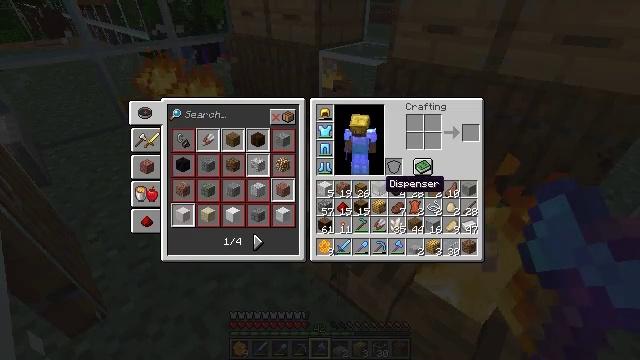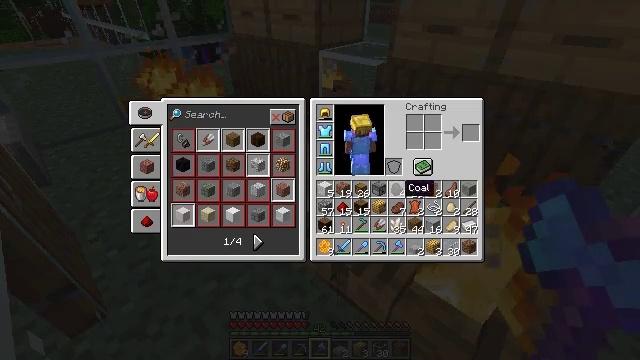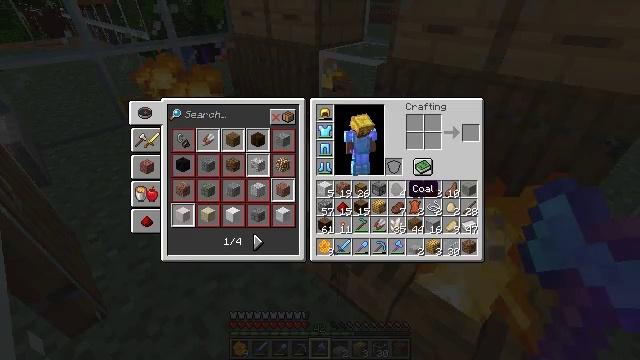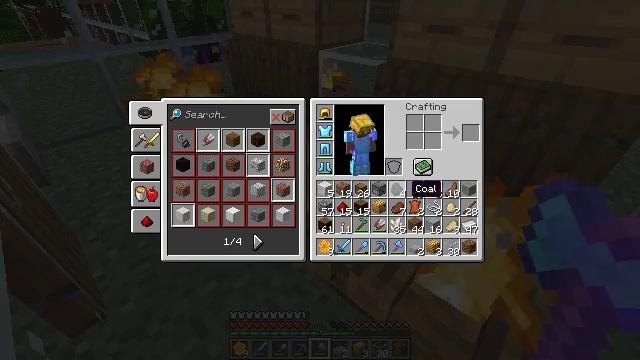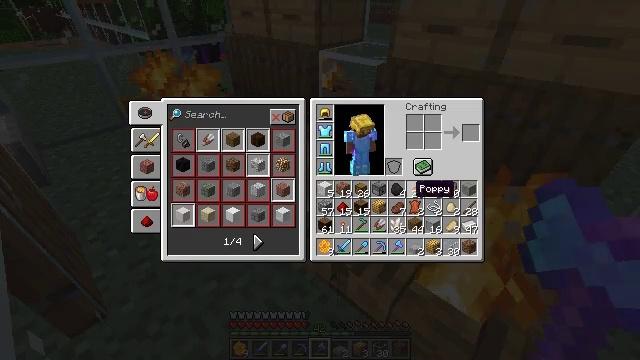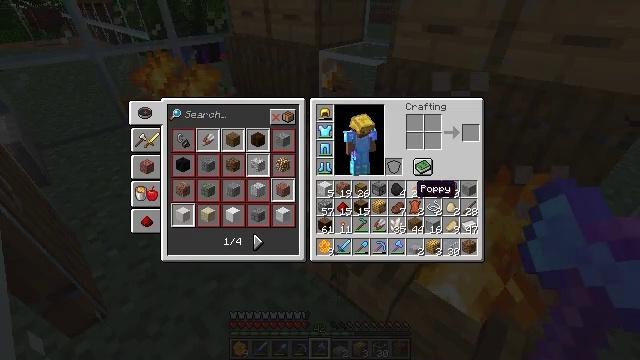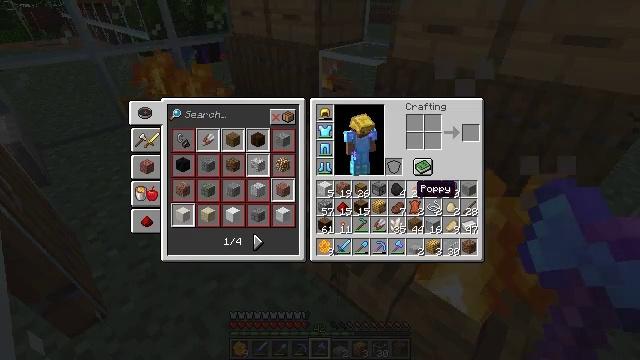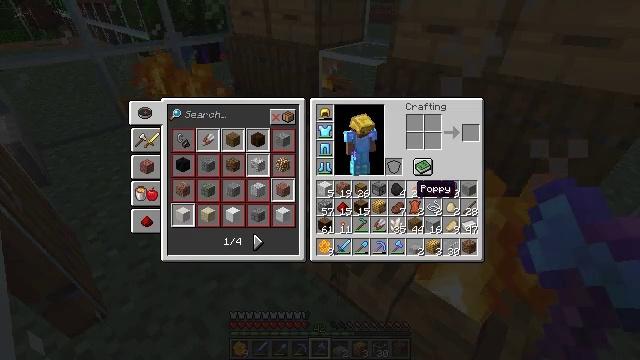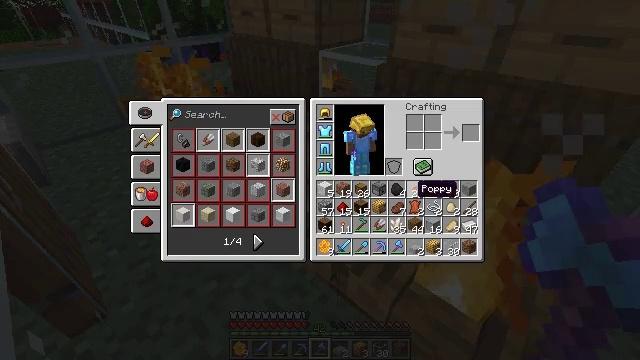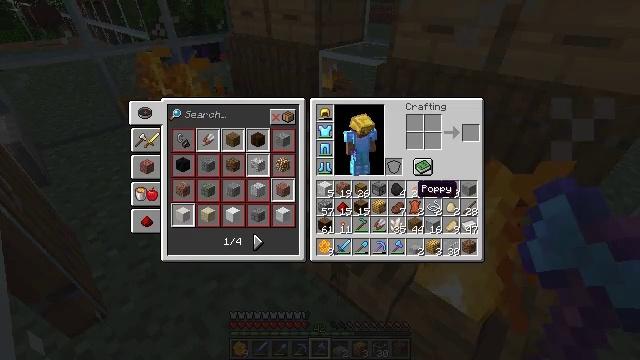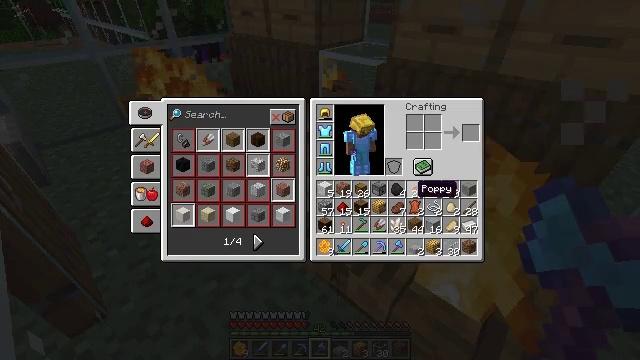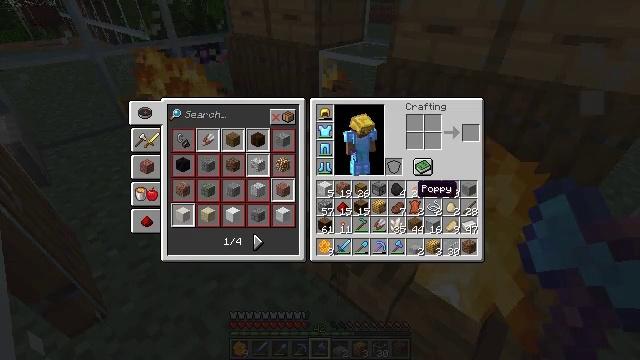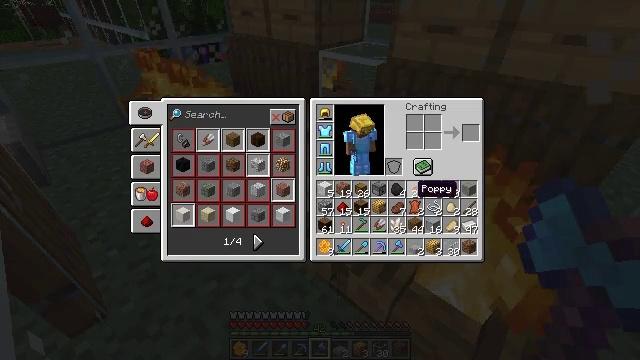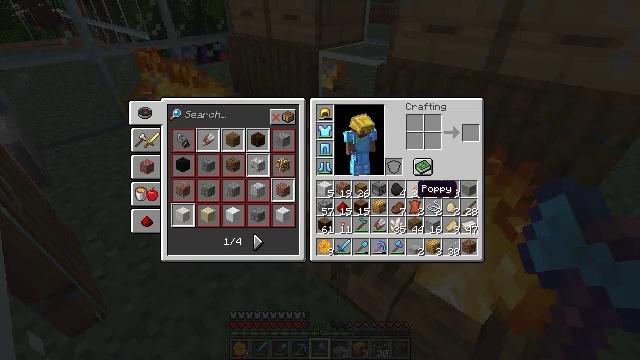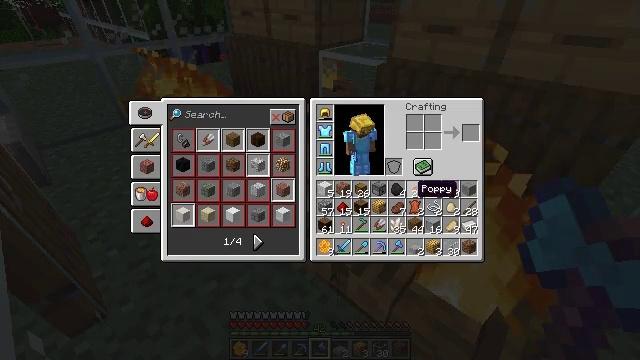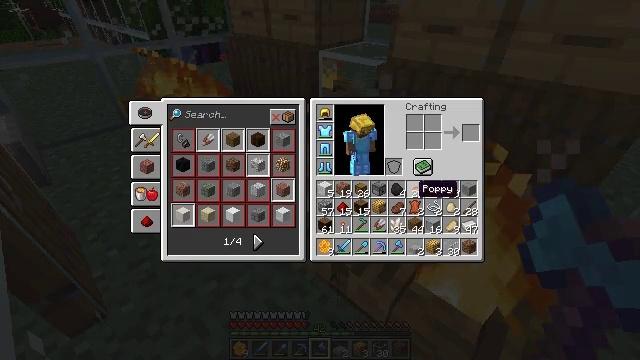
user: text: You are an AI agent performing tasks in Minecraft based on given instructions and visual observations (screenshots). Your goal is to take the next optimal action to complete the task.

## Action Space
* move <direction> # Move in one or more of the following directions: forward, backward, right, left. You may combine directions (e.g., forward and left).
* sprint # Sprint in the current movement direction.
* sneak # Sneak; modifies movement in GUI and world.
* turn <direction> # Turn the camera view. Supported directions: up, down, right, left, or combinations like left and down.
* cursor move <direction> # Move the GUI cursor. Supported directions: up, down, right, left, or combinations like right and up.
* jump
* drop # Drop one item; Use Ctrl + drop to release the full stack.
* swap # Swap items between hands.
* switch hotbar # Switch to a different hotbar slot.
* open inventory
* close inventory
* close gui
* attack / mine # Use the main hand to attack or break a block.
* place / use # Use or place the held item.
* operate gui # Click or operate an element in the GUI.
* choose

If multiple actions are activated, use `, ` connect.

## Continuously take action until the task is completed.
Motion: motion action
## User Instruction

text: Mine the campfire to collect it.
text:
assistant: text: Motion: cursor move right
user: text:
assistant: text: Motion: no_op
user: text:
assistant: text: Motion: no_op
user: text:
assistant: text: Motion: no_op
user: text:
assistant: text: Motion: no_op
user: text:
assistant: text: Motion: no_op
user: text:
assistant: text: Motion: no_op
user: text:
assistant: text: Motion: no_op
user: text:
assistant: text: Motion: no_op
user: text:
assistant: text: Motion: no_op
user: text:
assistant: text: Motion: no_op
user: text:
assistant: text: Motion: no_op
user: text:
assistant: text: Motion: no_op
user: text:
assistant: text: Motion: no_op
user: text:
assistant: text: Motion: no_op
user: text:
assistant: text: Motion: cursor move right
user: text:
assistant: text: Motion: cursor move right
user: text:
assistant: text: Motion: cursor move right
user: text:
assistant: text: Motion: no_op
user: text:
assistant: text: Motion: no_op
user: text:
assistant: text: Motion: no_op
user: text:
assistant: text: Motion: no_op
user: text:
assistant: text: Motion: no_op
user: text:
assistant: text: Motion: no_op
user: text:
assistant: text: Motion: no_op
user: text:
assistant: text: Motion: no_op
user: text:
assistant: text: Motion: no_op
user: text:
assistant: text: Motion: no_op
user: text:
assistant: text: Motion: turn right and down
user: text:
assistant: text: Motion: turn right and down